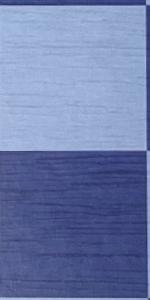
Label: Empty